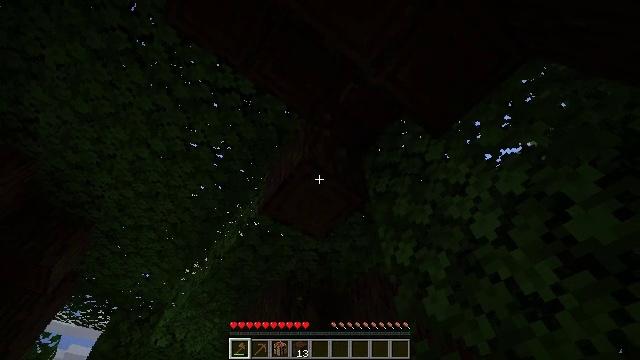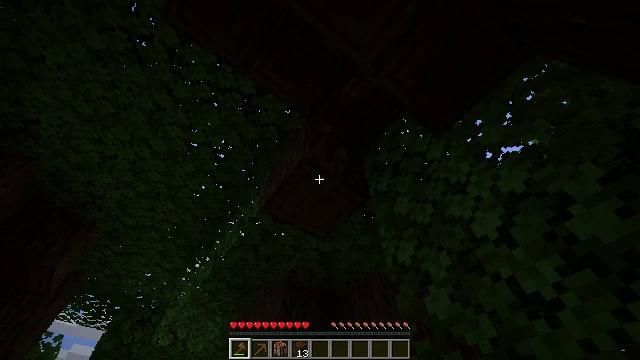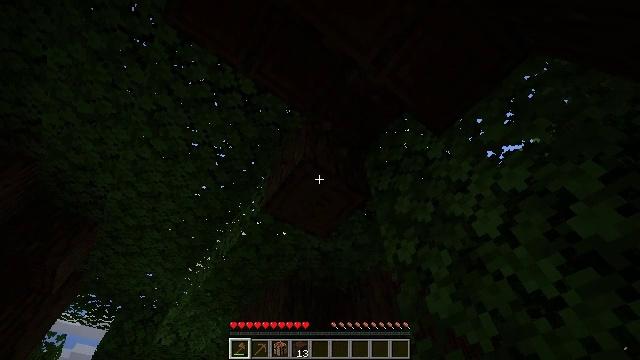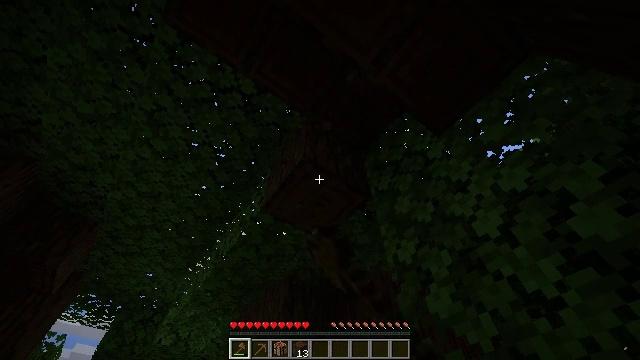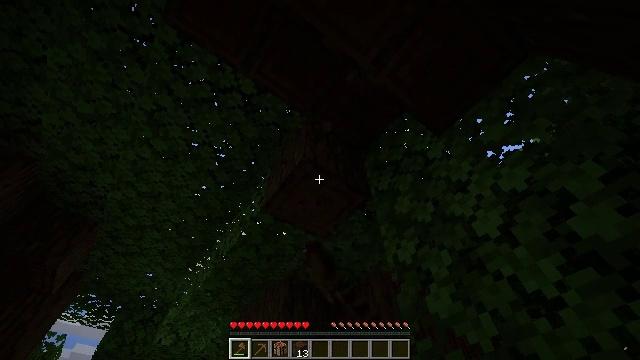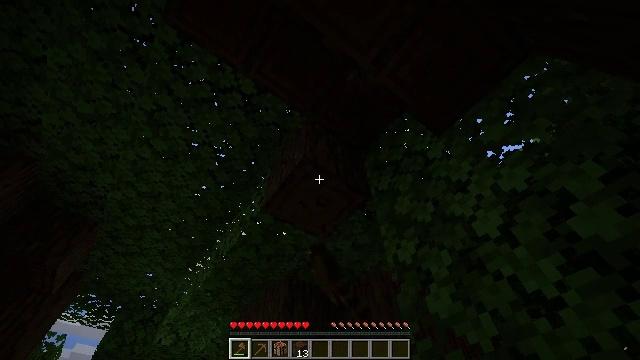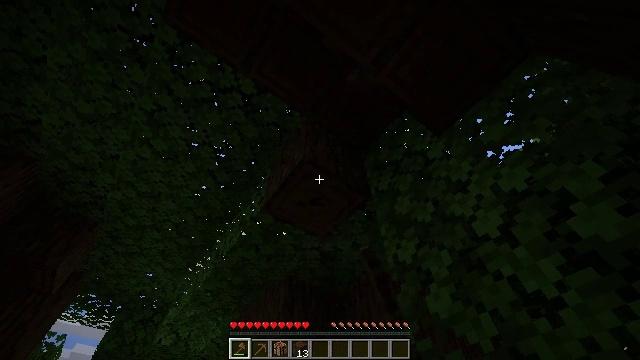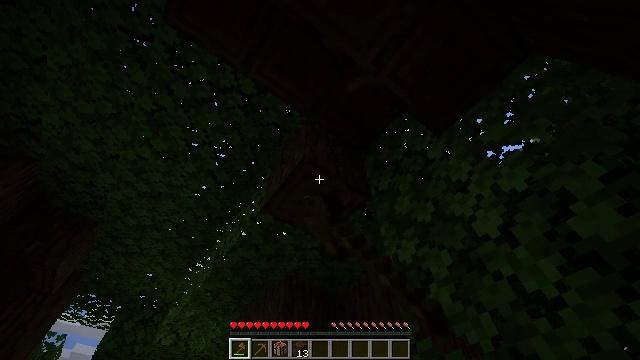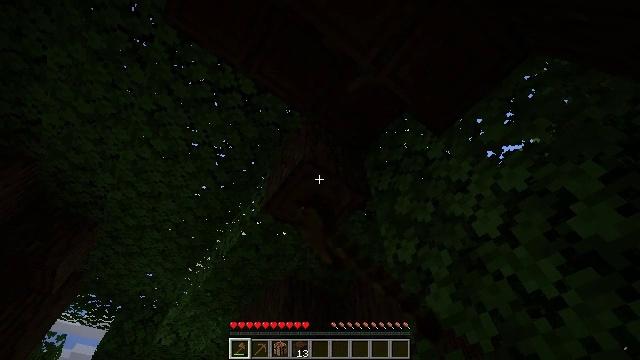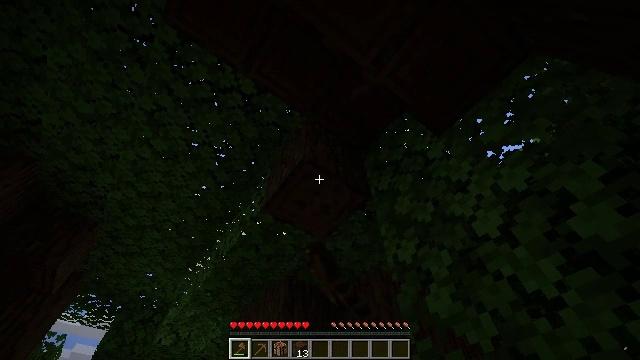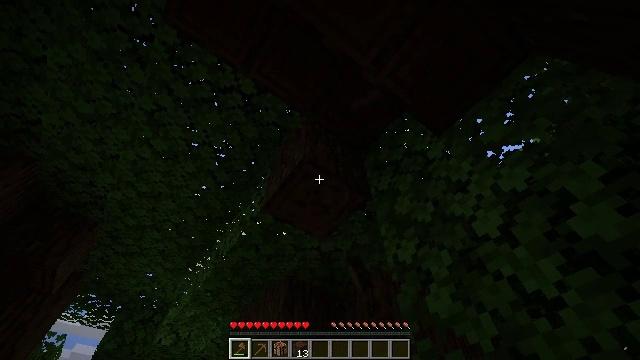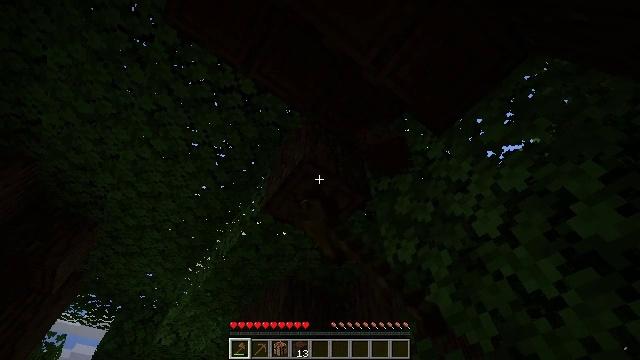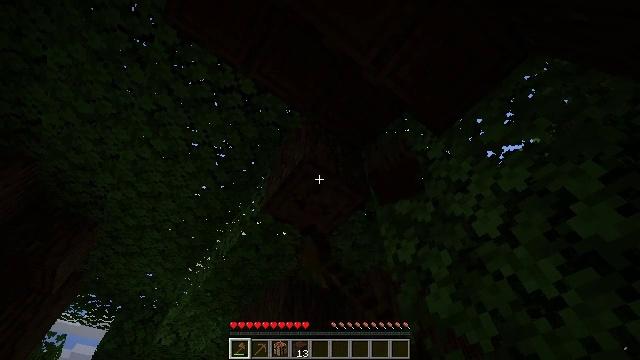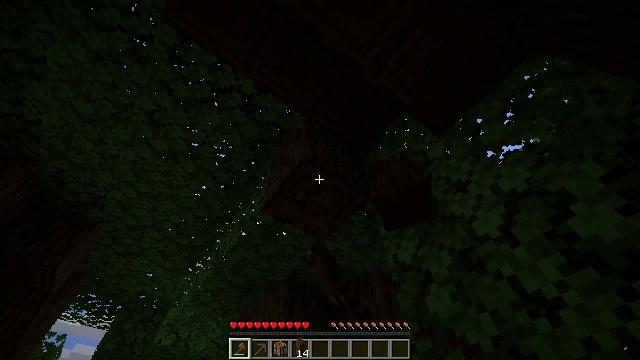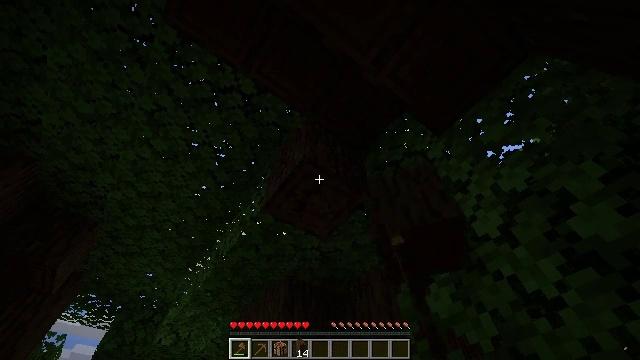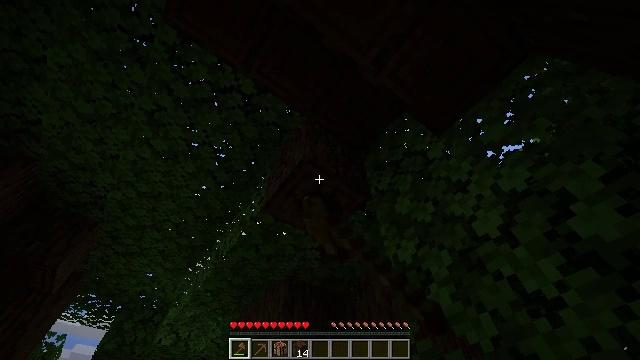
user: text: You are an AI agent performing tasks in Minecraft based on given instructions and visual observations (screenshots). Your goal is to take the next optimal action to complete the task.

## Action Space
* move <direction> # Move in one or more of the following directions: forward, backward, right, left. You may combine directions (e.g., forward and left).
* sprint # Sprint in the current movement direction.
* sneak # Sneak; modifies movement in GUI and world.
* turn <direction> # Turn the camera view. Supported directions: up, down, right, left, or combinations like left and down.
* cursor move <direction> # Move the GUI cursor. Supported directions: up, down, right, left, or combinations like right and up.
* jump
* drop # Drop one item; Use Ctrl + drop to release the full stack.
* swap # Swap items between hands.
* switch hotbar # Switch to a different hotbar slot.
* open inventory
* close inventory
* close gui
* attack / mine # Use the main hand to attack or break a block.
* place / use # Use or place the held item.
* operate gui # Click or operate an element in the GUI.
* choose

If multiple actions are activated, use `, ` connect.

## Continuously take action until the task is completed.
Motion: motion action
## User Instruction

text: Break the dark oak log in the forest.
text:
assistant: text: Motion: attack / mine
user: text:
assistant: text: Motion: attack / mine
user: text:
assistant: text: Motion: attack / mine
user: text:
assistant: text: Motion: attack / mine
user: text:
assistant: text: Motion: attack / mine
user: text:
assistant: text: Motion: attack / mine
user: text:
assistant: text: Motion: attack / mine
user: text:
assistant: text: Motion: attack / mine
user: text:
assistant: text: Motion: attack / mine
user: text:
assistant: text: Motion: attack / mine
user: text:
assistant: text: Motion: attack / mine
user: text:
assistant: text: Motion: attack / mine
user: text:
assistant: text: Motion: attack / mine
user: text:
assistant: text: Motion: attack / mine
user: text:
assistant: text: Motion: attack / mine
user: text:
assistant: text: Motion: attack / mine
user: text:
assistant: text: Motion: attack / mine
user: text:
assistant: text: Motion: attack / mine
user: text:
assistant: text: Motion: attack / mine
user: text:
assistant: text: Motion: attack / mine
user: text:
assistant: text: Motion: attack / mine
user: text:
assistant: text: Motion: attack / mine
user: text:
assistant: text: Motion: attack / mine
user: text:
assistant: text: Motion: attack / mine
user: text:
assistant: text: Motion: attack / mine
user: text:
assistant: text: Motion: attack / mine
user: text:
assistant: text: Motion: attack / mine
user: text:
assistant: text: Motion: attack / mine
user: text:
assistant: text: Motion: attack / mine
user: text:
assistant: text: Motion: attack / mine